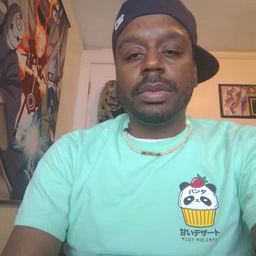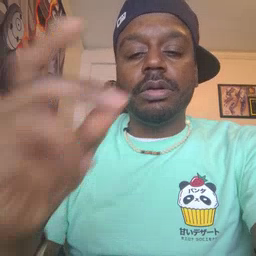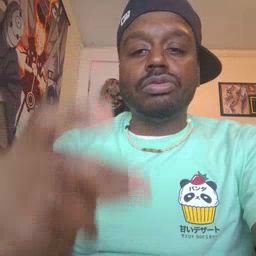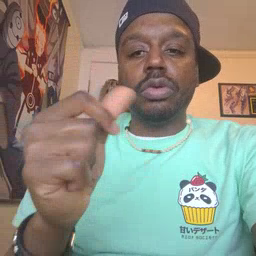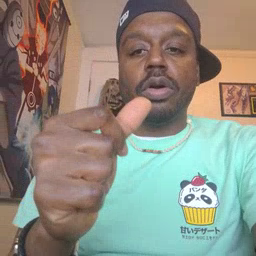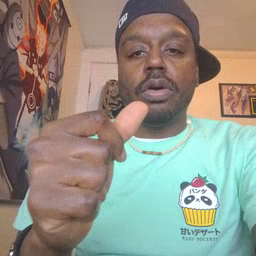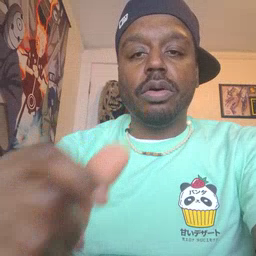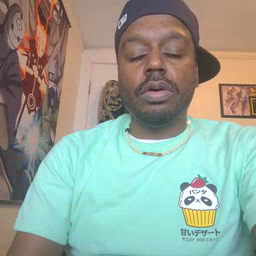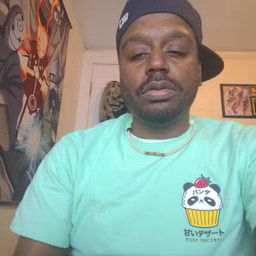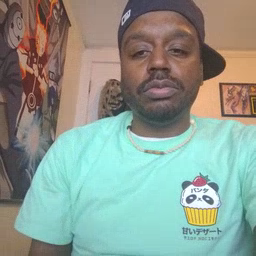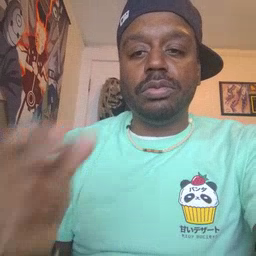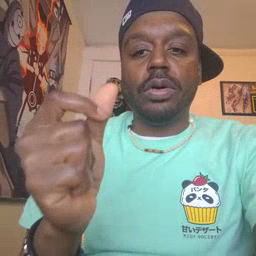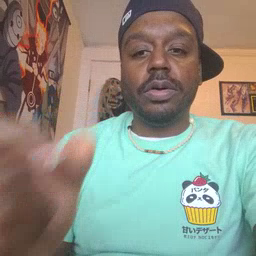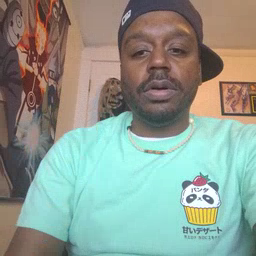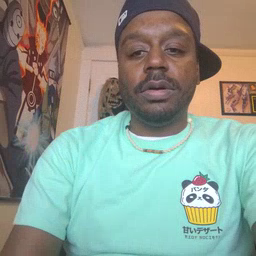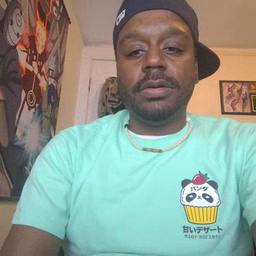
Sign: dog